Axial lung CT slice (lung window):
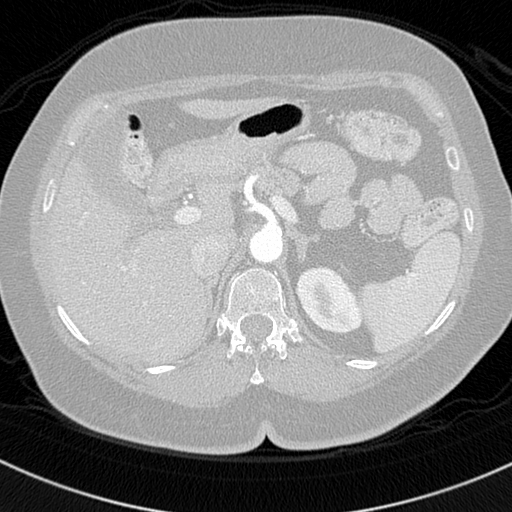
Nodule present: no